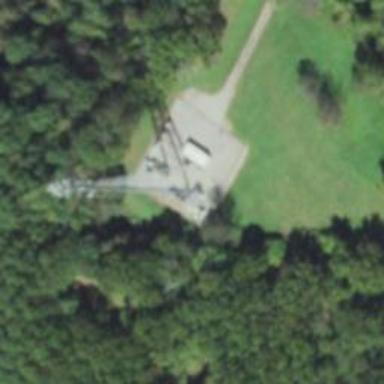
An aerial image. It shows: Man-made mast used for communication purposes.